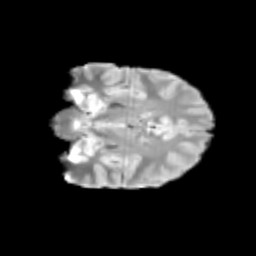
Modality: T2w
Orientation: coronal
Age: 12
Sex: female
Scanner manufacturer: siemens
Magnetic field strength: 3 T
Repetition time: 3.8 s
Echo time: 0.07 s